Question: I am writing an application cooking.... i want to design my application similar like this picture.

I have marked this picture with red square. I wonder what type of view it is ? Are these buttons designed by Graphic Designer or Is it available in available views ?
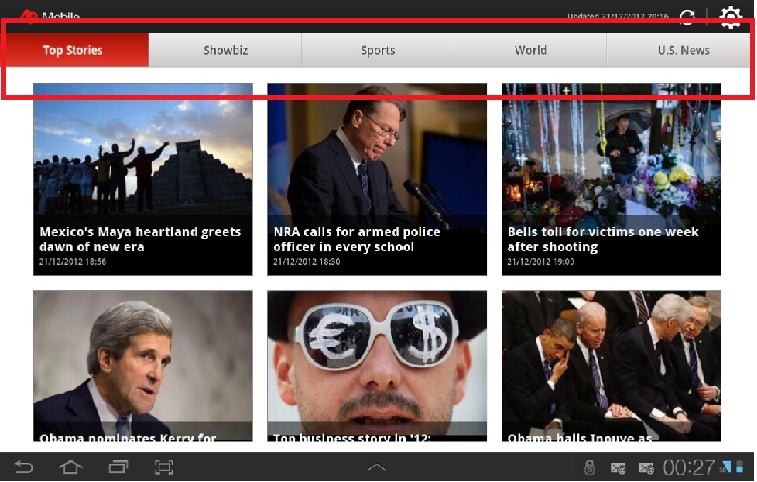
Answer: It could be a <URL>, specifically a 'TabPageIndicator'. You can use a 'FragmentPagerAdapter' and a 'ViewPager' in order to be able to swipe left and right - very cool!
For example: